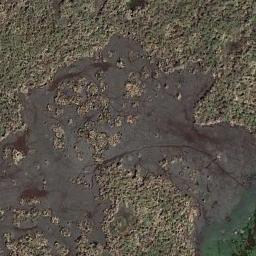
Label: wetland